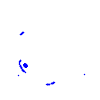
Particle: electron